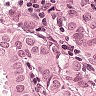
Metastatic tissue present: yes